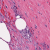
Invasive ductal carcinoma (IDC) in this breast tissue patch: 0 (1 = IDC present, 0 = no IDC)